Question: I created a couple of anonymous branches in Mercurial (using TortoiseHg).
But now I regret not naming them, because they're [special] revisions after all.
Is there a way to name these nameless branches?
i.e.:

Change the name of 45 and 46 from "default" to something else.
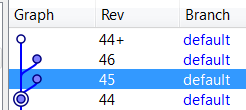
Answer: You can do this with the <URL>.
Something like this should do it:
'''
hg up 44
hg branch what_I_wish_I_called_45
hg commit
hg rebase --base 45 --dest 47
hg commit
hg up 44
hg branch what_I_wish_I_called_46
hg commit
hg rebase --base 46 --dest 48
hg commit
'''
Explanation:
- - - - - - - - - -
Also, as Ry4an pointed out in the comments, this only works if you haven't pushed the repository; if you have, the old branches will just come back. You can, however, replace the old repository with the new one. Depending on platform (github, kiln, etc.), how this works will vary, but it boils down to renaming and moving the old repository out of the way, then pushing all of the above changes into a new repository with the correct name, URL, etc.